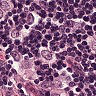
Metastatic tissue present: yes